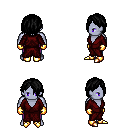
a pixel art fantasy rpg character, male body template, dark elf, purple skin, red robe, magenta pants, black bangs hairstyle, gold gloves, gold boots, four views (front, back, left, right), 2x2 character sprite sheet, small pixel art, hard edges, no anti-aliasing